Field crop: tomato
Growth stage: 1
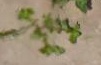
Species: portulaca